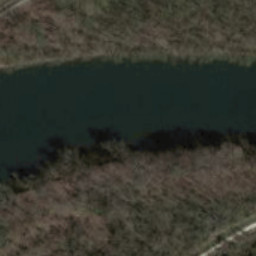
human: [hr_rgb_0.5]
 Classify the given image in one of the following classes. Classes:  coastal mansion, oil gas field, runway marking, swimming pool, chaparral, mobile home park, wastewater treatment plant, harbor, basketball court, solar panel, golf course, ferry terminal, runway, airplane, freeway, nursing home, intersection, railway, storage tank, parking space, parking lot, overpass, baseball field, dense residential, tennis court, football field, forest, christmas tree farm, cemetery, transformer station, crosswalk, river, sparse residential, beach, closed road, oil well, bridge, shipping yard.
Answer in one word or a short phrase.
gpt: river